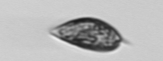
Label: Prorocentrum_triestinum